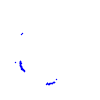
Particle: kaon